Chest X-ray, AP view. Patient: 76 years old, sex M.
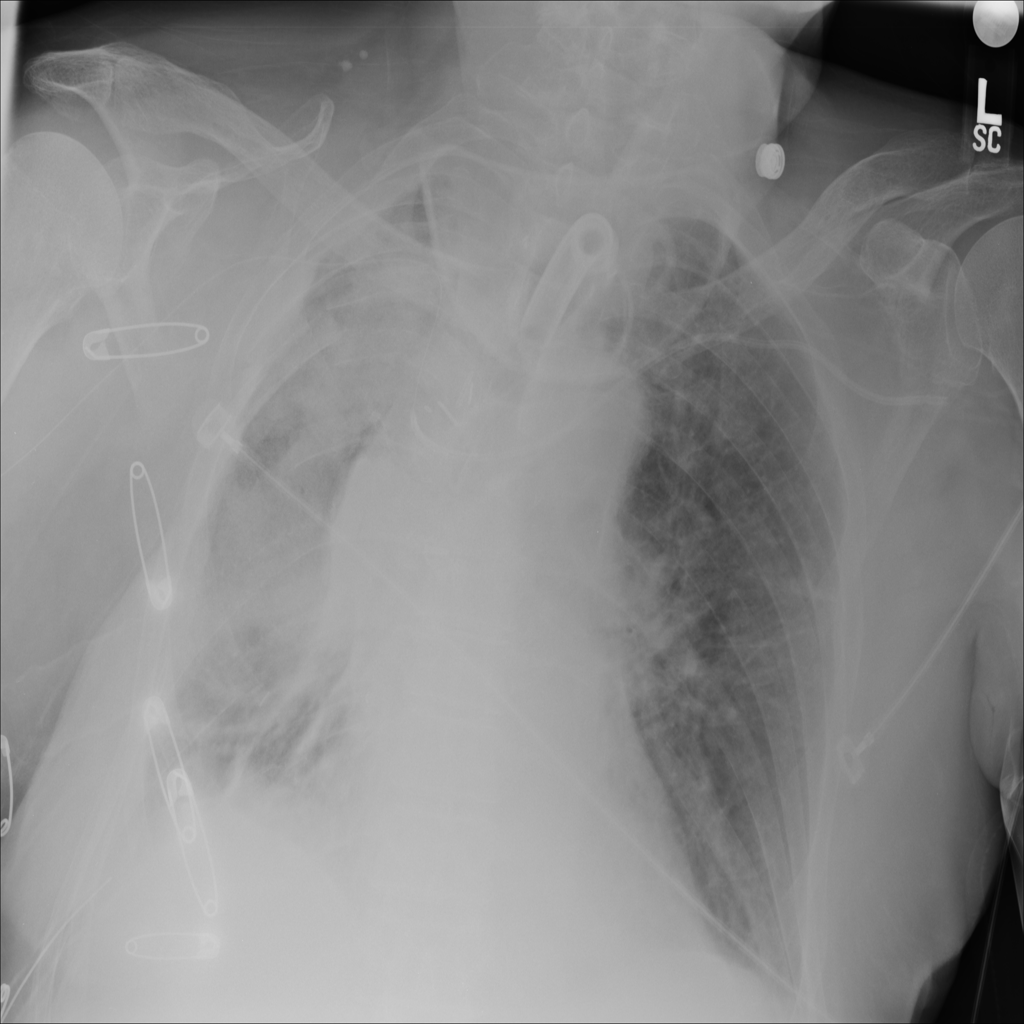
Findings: No Finding